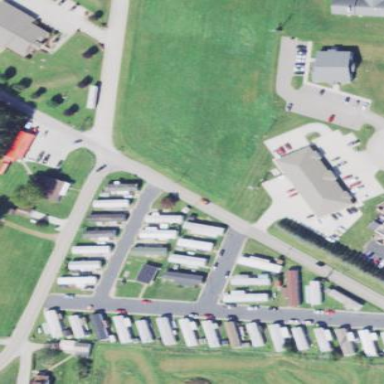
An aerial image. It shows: Residential area known as trailer park.